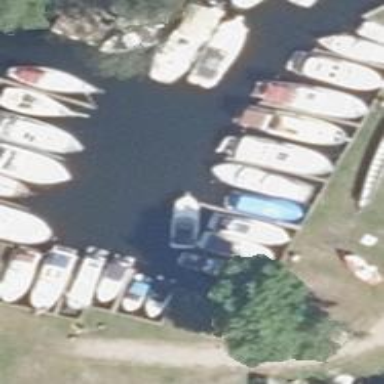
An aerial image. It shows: Marina on leisure land.